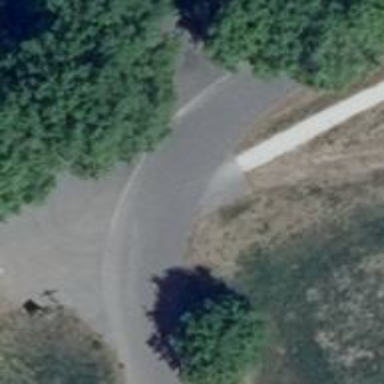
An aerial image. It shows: Compacted path.